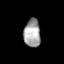
Tissue: lung
Cell type: T cells
Senescence score: 0.6101
Nuclear area (px): 452
Mean DAPI intensity: 165.248